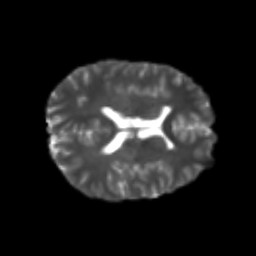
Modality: T2w
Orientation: axial
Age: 24
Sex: female
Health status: healthy
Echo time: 0.074 s